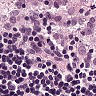
Metastatic tissue present: no